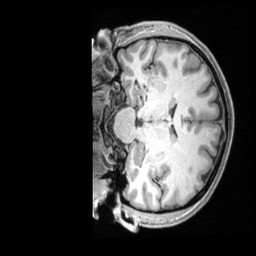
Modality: T1w
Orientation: coronal
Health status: healthy
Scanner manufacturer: siemens
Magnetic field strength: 3 T
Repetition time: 2.4 s
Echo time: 0.00201 s